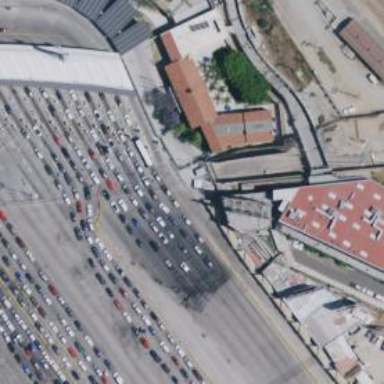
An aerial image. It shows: Government office specializing in border control.